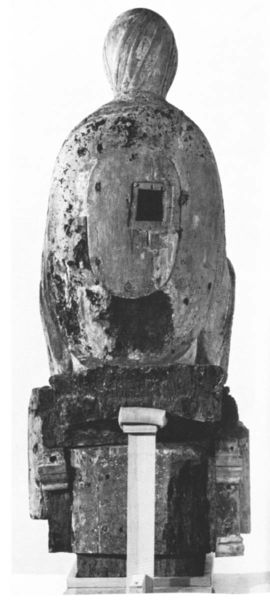
Titel: Imad-Madonna
Institution: Paderborn, Diözesanmuseum
Schlagwörter: kopf, körper, weiß, sitzen, holz, rücken, schwarz, säule, alt, mensch, sockel, stein, bild, figur, sitzend, rund, skulptur, vase, beine, abstrakt, schaden, metall, plastik, foto, schild, rechteck, moos, rückseite, loch, löcher, schnitzerei, madonna, viereck, urne, hoz, holzwurm, sculptur, imad